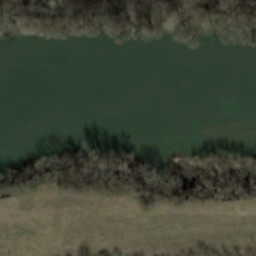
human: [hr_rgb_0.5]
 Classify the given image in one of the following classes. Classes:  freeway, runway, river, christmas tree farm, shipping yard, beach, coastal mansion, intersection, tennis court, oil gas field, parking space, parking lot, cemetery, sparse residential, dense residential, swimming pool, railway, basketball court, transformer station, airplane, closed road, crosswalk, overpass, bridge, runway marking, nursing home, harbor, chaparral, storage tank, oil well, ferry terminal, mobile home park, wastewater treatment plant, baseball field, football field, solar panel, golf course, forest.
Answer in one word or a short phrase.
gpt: river